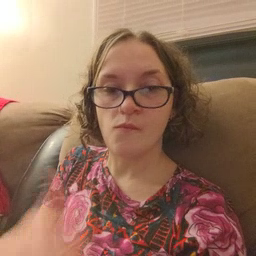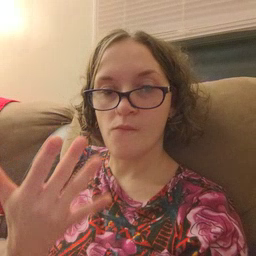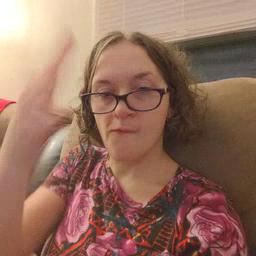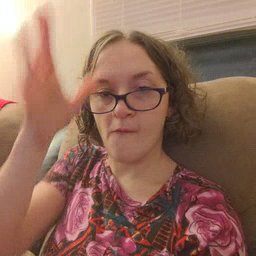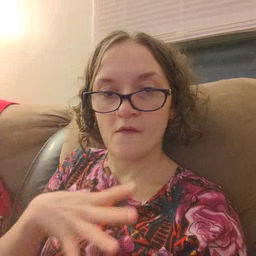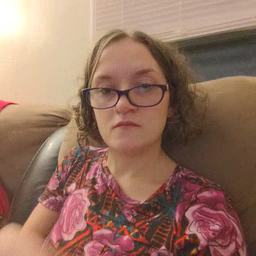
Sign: fireman